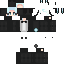
A male human skin with dark skin, wearing brown bald dressed in a blue hoodie and black pants, featuring a closed mouth.